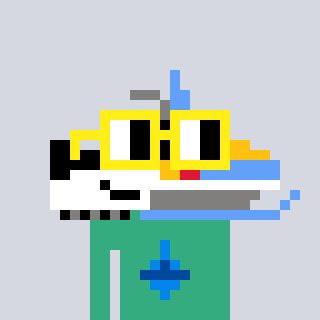
a pixel art character with square yellow glasses, a snowmobile-shaped head and a teal-colored body on a cool background